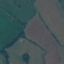
Land use / land cover class: Pasture